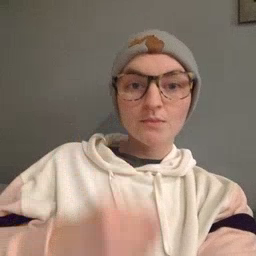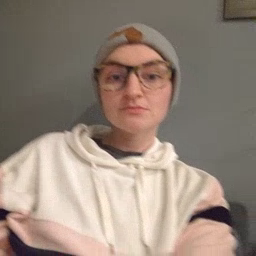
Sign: home